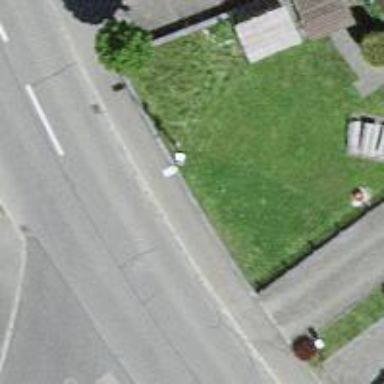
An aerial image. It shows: Guidepost supported by street lamp.